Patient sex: F
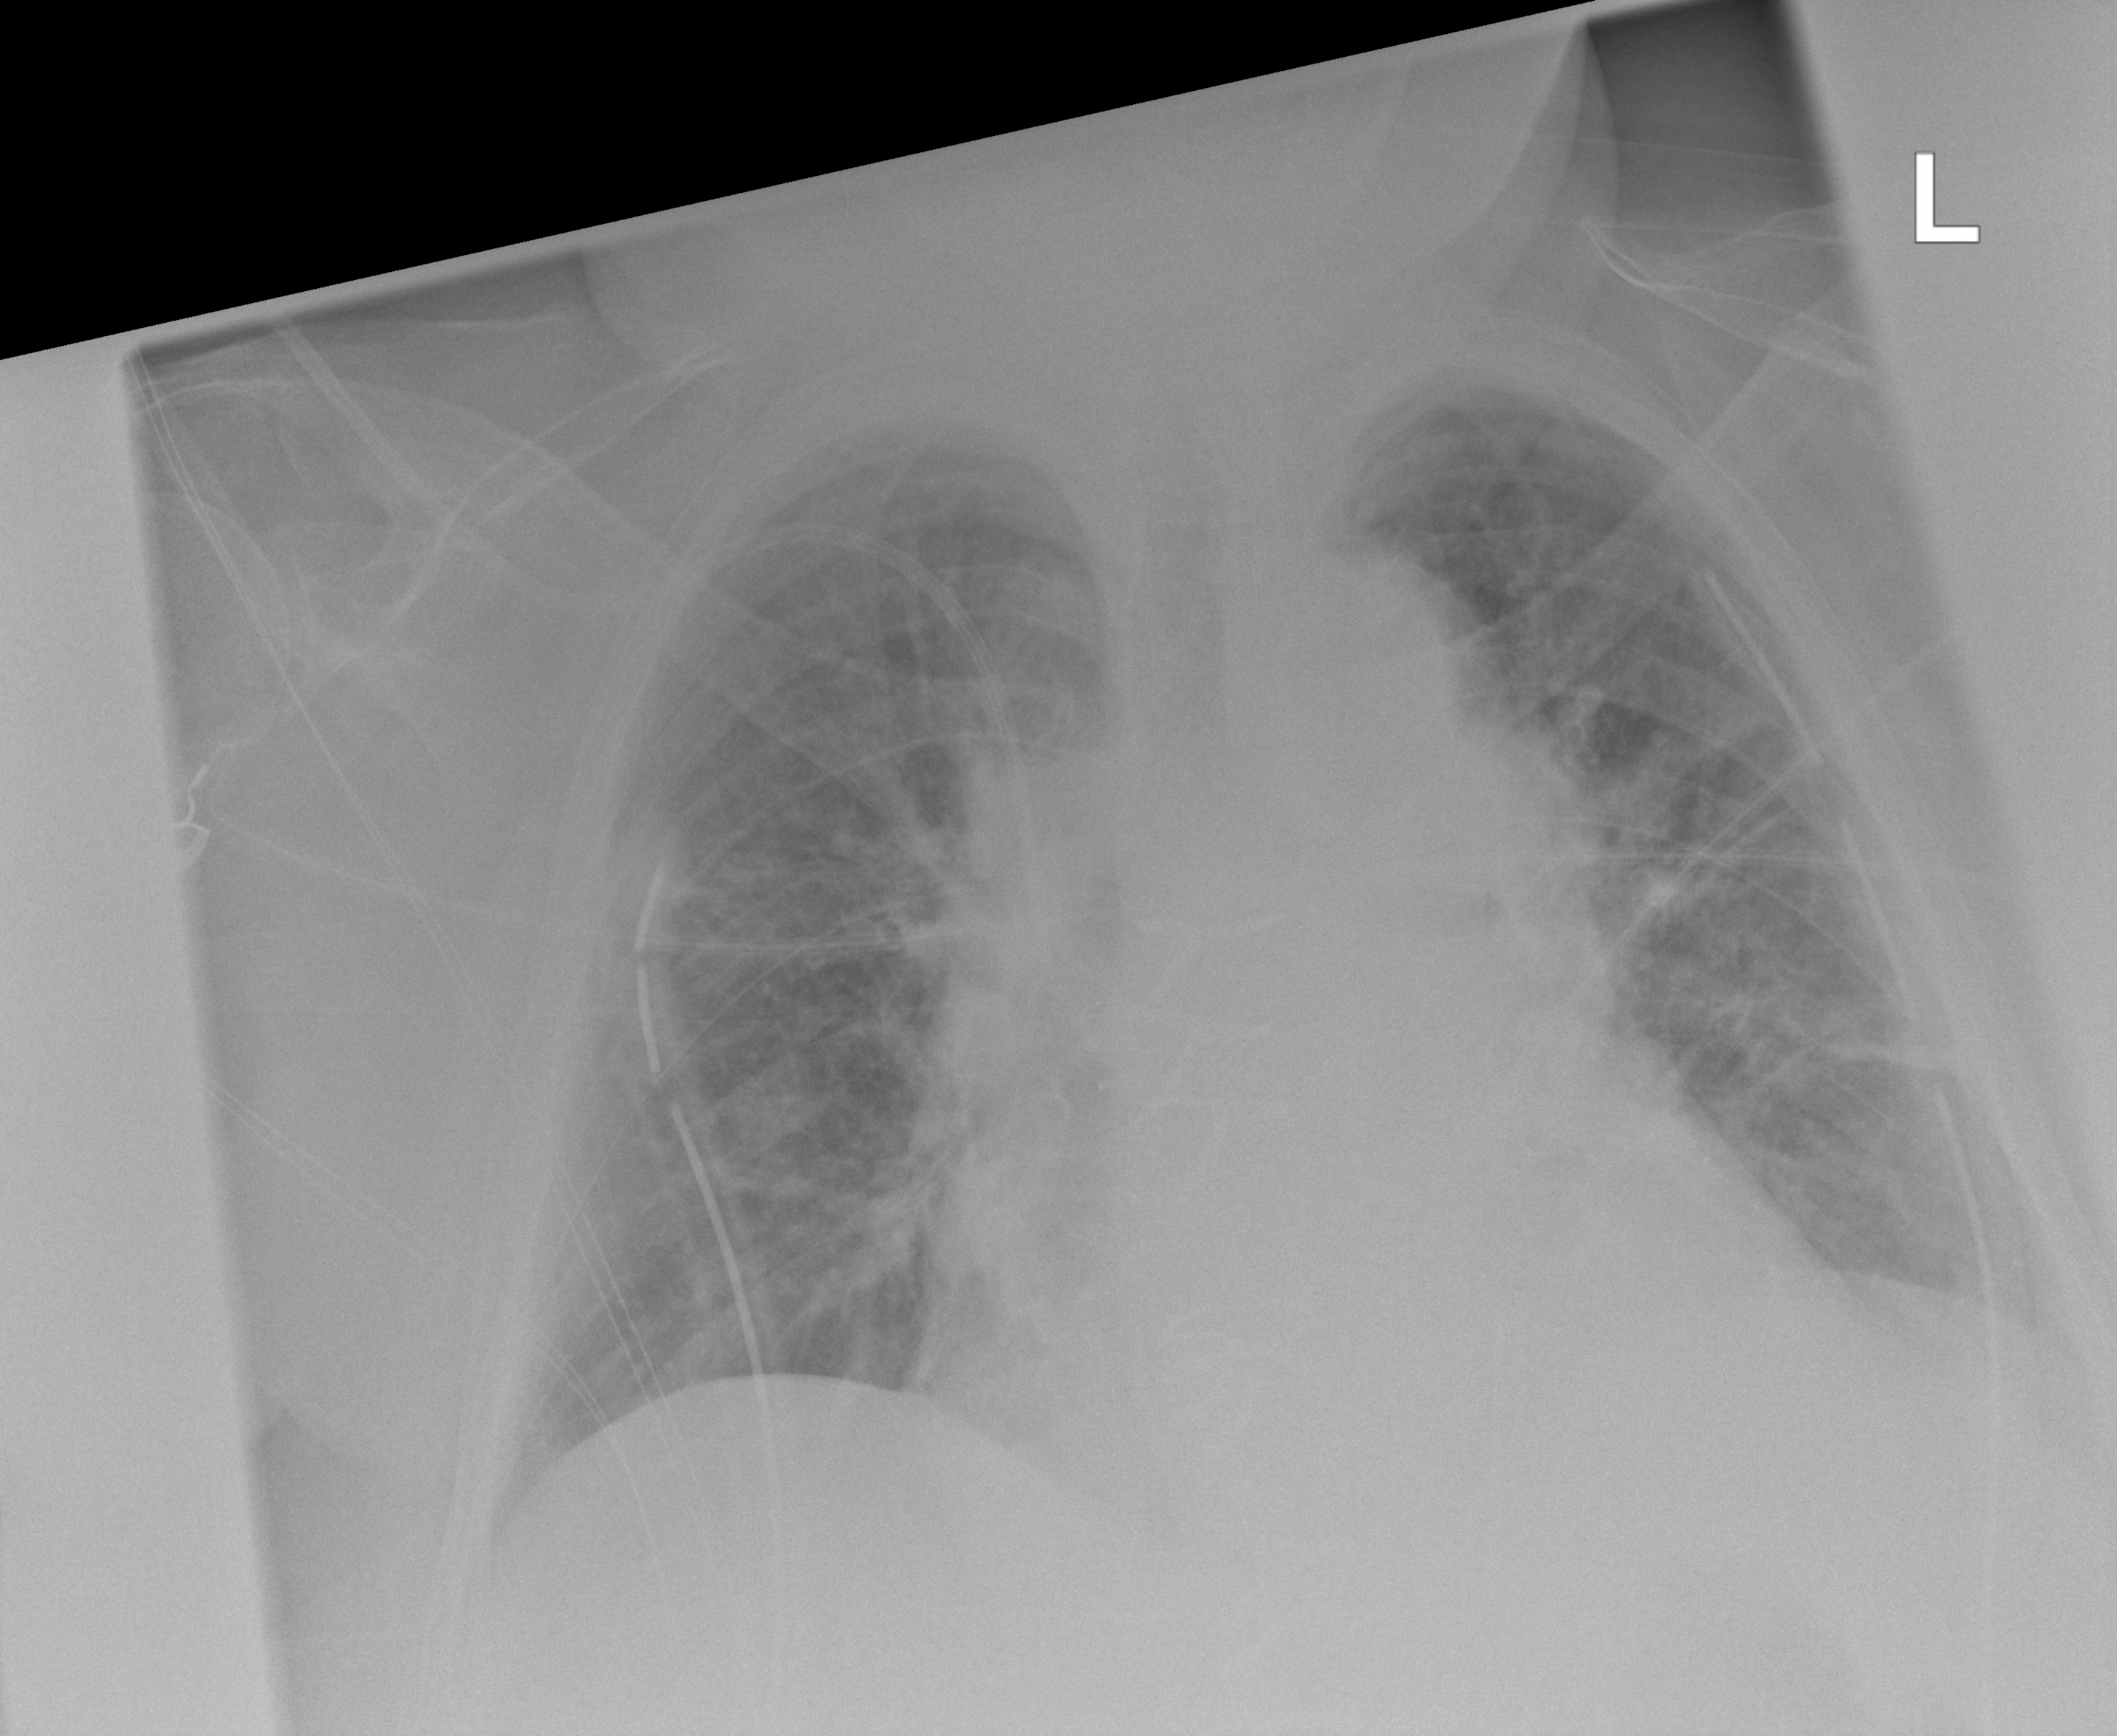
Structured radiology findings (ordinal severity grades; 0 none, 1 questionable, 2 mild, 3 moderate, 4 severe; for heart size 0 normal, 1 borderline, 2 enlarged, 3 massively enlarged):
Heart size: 2
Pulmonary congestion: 3
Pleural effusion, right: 0
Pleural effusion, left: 0
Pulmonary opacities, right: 2
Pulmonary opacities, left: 1
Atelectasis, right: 0
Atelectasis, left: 2